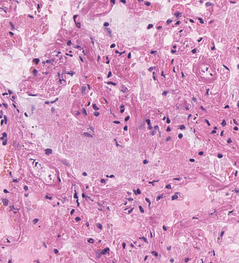
Tumor epithelial tissue: no
Tumor-associated stroma tissue: no
Normal tissue: yes